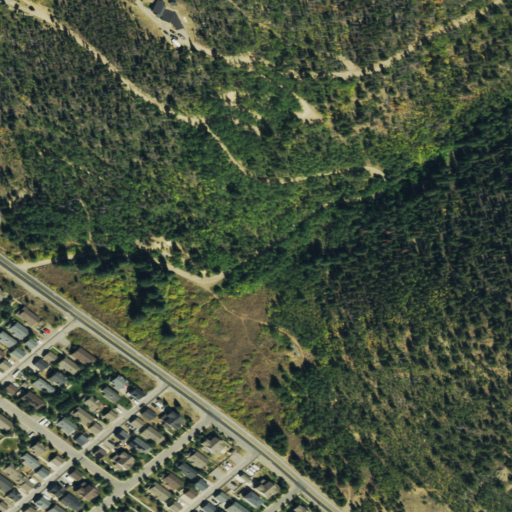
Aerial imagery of valley in Colorado named Prospect Gulch containing evergreen forest, open development, deciduous forest, low intensity development, grassland, medium intensity development, woody wetlands, barren land, and mixed forest